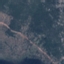
Label: HerbaceousVegetation